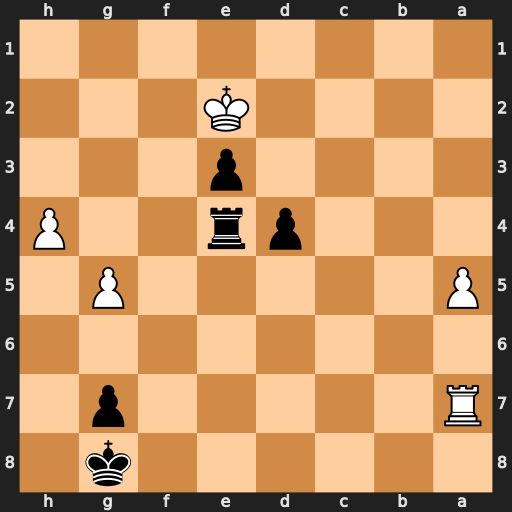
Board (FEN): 6k1/R5p1/8/P5P1/3pr2P/4p3/4K3/8
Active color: b
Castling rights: -
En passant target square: -
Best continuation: d3+ Kxd3 e2